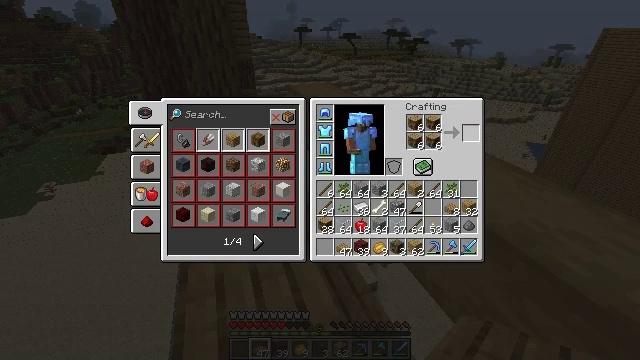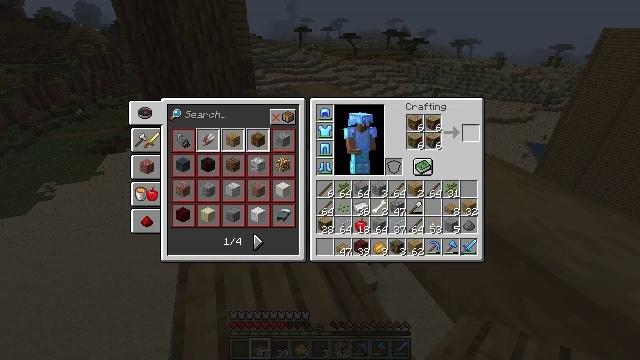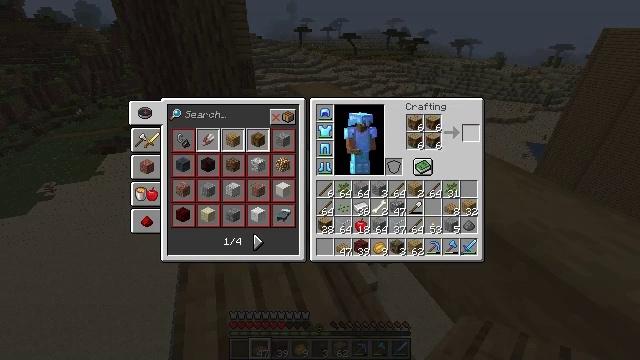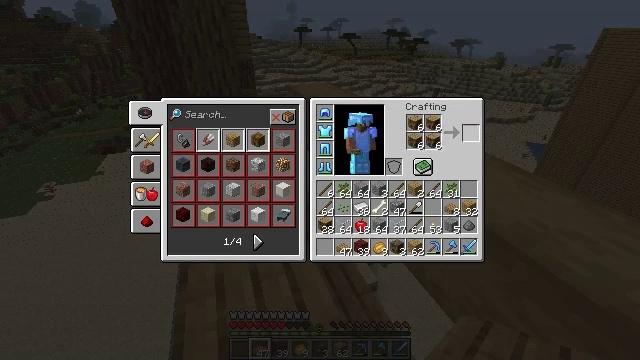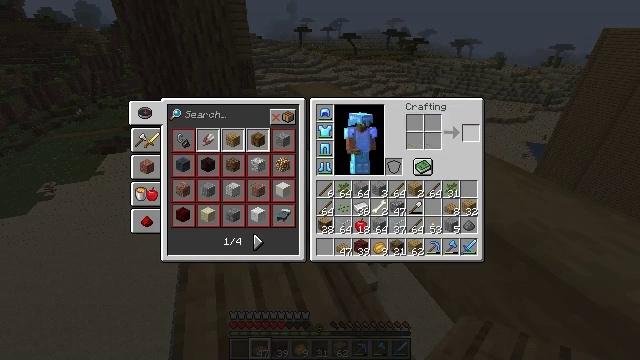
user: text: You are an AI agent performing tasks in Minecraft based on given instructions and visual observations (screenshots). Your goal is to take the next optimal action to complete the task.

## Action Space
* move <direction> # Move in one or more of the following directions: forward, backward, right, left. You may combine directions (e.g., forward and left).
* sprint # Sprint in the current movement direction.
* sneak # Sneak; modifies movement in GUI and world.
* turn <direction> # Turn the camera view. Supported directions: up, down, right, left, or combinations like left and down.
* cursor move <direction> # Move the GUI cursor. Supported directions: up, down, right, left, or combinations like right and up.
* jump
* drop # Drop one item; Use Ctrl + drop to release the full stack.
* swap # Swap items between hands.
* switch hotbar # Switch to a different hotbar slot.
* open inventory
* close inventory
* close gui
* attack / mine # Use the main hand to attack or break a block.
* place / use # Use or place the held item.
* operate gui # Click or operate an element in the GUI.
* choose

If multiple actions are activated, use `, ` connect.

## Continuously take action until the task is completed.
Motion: motion action
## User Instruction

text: Make oak wood using logs.
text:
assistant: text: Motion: sneak, operate gui
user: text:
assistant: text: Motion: sneak, operate gui
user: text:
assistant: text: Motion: sneak
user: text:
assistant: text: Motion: sneak
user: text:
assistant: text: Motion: sneak